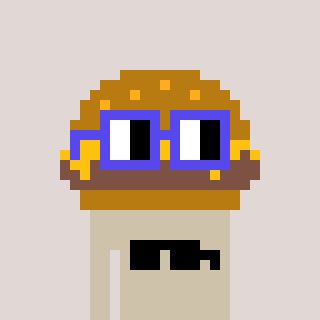
a pixel art character with square blue glasses, a burger-shaped head and a bege-colored body on a warm background